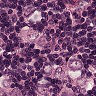
Metastatic tissue present: yes